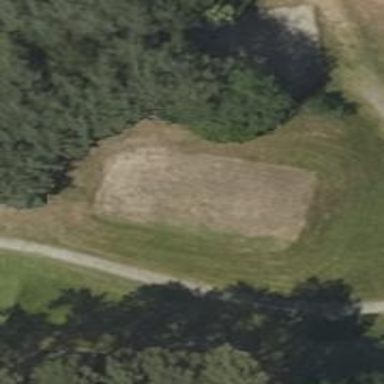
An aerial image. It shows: Golf tee.